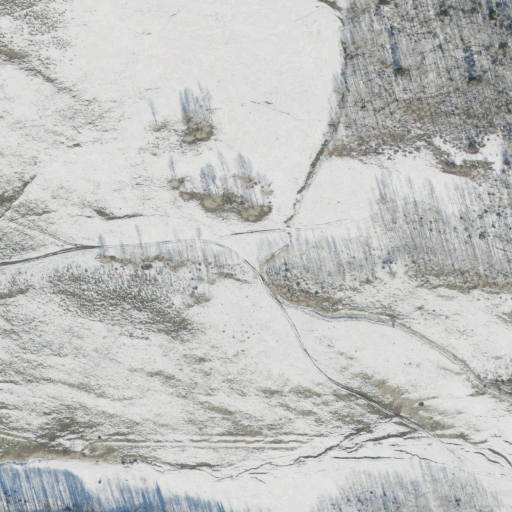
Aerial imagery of plain(s) in Utah named Burnt Hill Flat containing shrub, deciduous forest, grassland, evergreen forest, and mixed forest